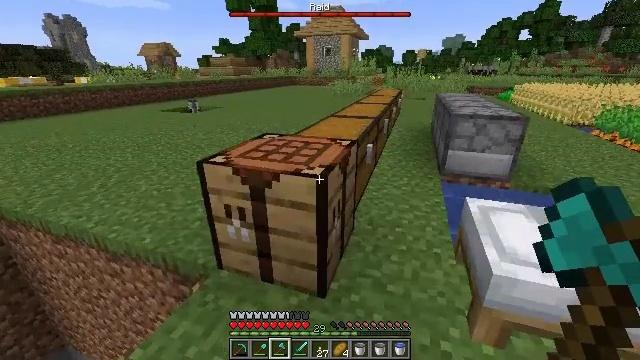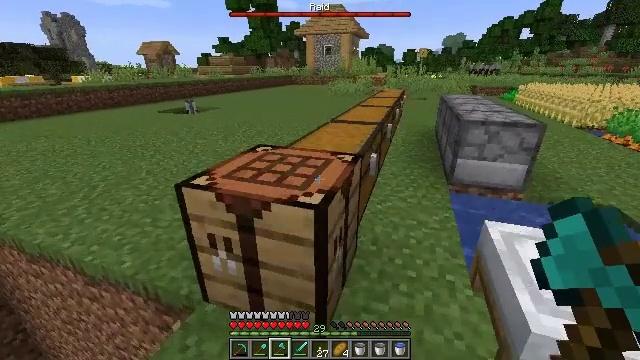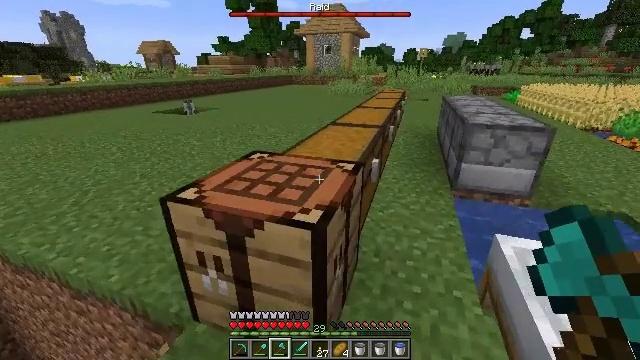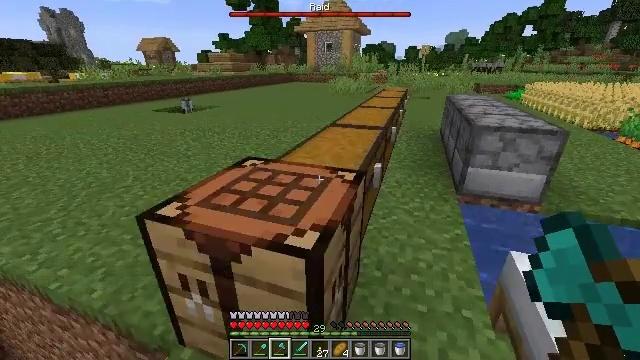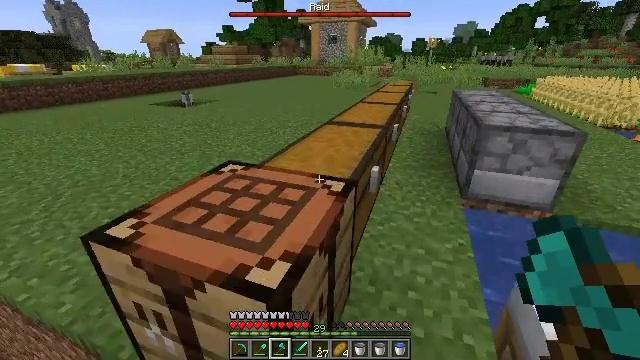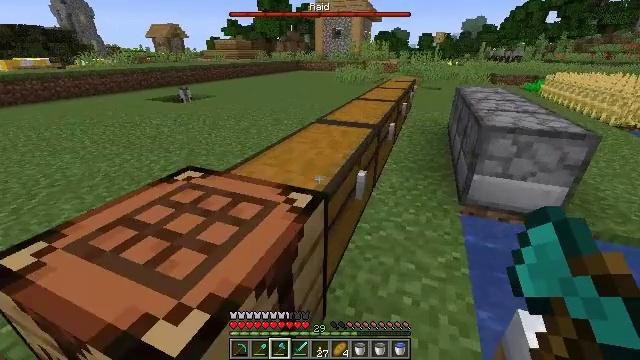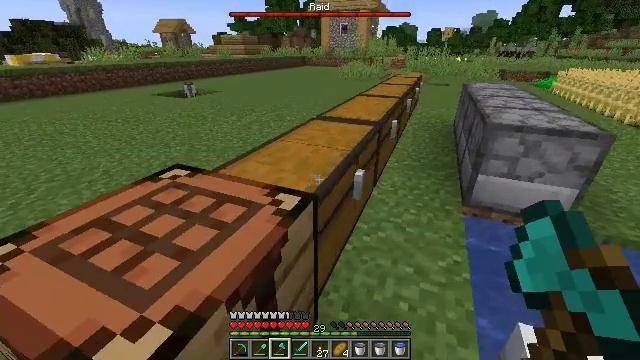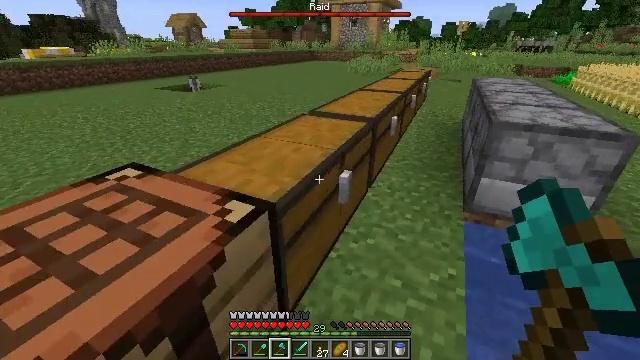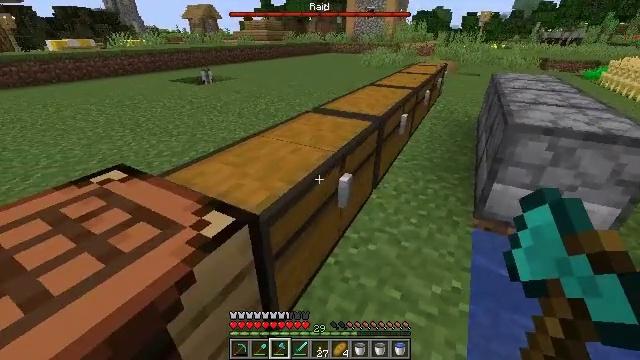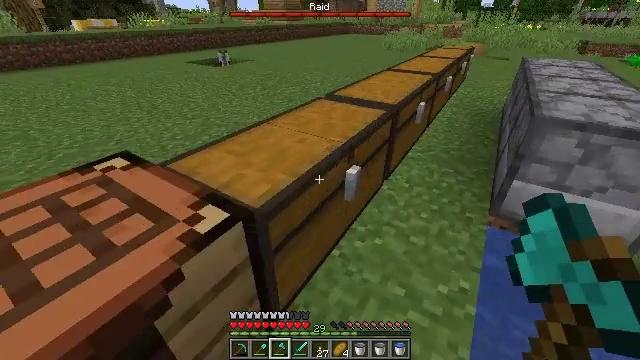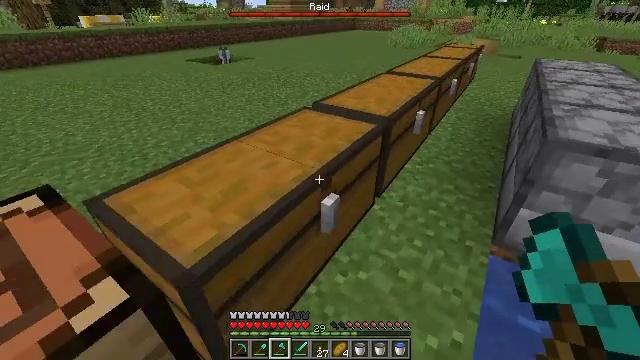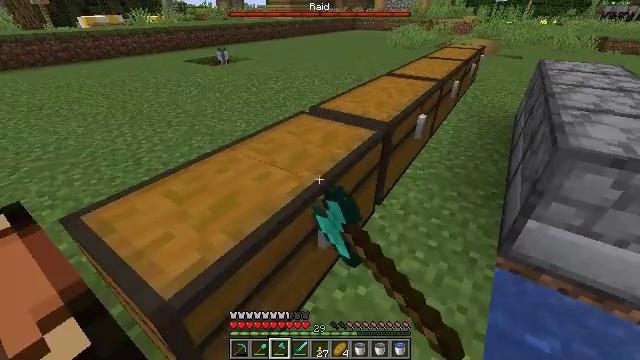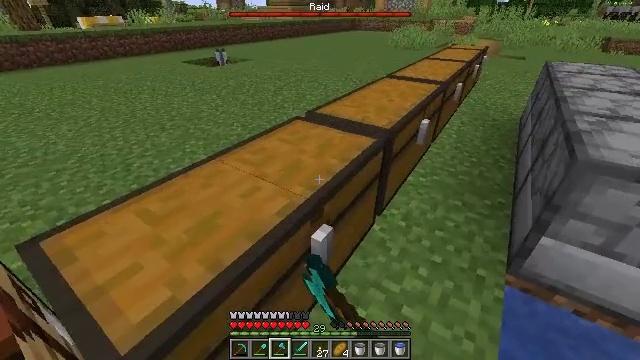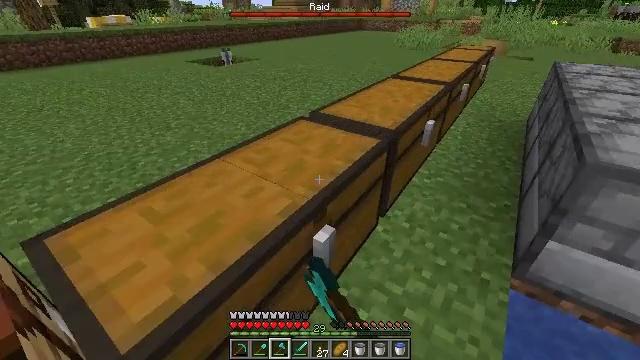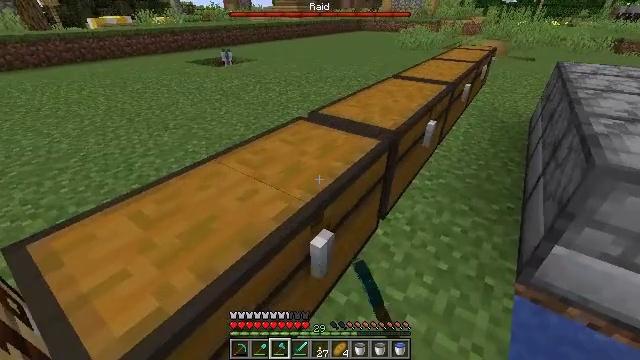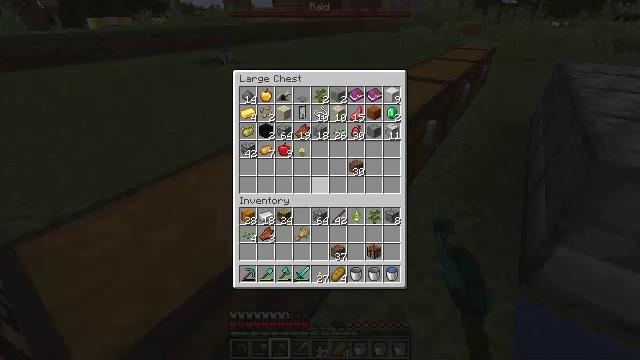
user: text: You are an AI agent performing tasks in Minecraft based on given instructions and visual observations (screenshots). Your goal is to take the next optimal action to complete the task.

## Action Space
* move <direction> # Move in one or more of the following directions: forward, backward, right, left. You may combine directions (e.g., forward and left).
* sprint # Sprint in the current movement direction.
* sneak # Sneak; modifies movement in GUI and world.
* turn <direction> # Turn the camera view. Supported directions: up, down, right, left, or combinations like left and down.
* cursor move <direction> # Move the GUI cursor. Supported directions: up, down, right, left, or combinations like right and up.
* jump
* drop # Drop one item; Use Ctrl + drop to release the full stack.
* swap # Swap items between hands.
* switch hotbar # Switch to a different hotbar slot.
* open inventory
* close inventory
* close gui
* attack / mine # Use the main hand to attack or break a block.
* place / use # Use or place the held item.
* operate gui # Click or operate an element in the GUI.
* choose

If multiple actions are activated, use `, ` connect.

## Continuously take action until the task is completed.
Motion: motion action
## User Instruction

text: Open the crafting table to make an iron hoe.
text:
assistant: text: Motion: move forward
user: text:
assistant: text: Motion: move forward
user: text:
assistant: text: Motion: move forward and move right
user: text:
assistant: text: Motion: move forward and move right, turn left and down
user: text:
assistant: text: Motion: move forward and move right, turn left and down
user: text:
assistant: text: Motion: move forward and move right, turn left
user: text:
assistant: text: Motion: move forward and move right, turn left and down
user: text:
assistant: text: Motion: move forward and move right, turn left and down
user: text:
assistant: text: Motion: move forward and move right, turn left and down
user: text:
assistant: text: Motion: move forward, turn left, use / place
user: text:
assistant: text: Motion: move forward, use / place
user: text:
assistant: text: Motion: use / place
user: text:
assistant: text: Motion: turn left
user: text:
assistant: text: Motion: no_op
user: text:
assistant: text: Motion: open gui
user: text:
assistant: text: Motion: no_op
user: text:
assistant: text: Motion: no_op
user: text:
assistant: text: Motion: no_op
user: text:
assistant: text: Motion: no_op
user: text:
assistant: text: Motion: no_op
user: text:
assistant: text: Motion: no_op
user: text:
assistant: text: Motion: cursor move left
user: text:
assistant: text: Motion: no_op
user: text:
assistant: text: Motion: no_op
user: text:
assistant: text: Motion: no_op
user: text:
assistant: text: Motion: no_op
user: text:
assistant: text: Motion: no_op
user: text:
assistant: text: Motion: cursor move left and down
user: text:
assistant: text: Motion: cursor move left and down
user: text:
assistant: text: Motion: no_op